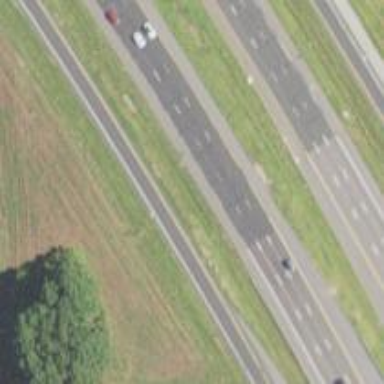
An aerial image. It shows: Asphalt motorway.